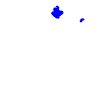
Particle: electron